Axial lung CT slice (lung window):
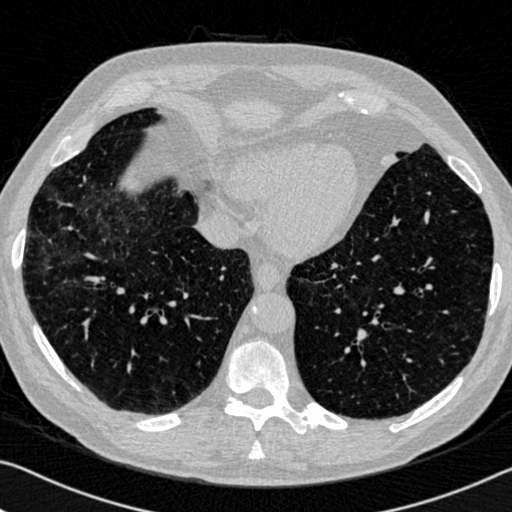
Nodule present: no